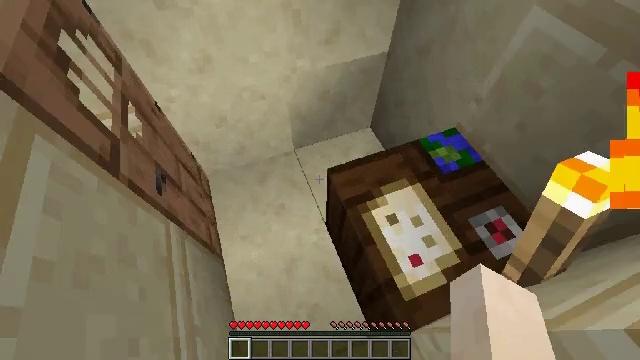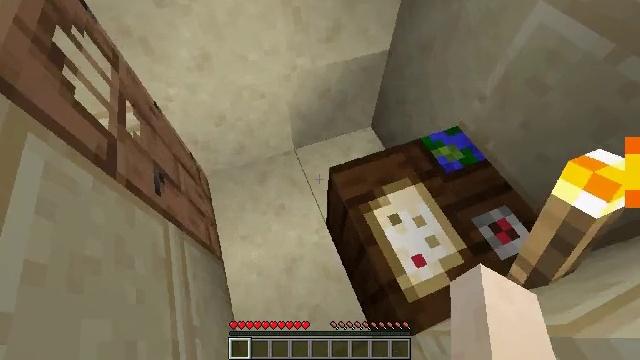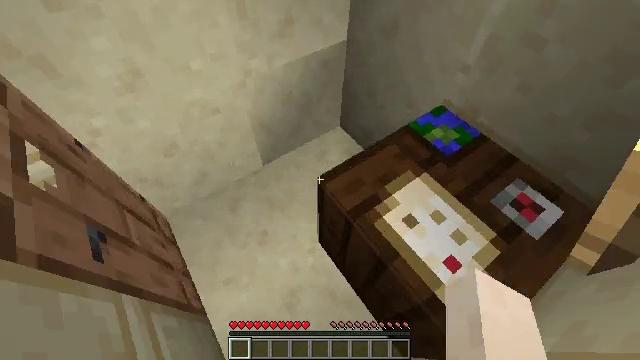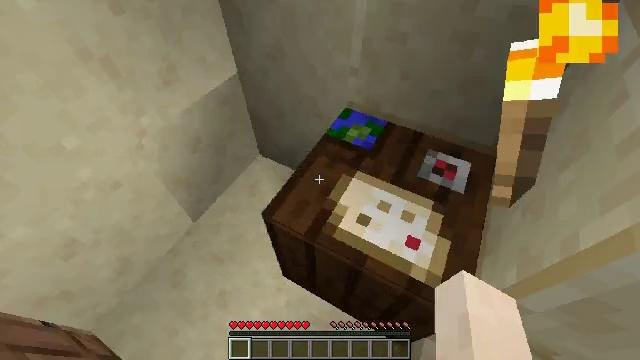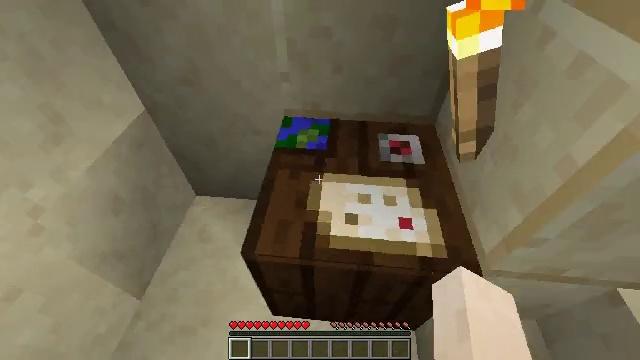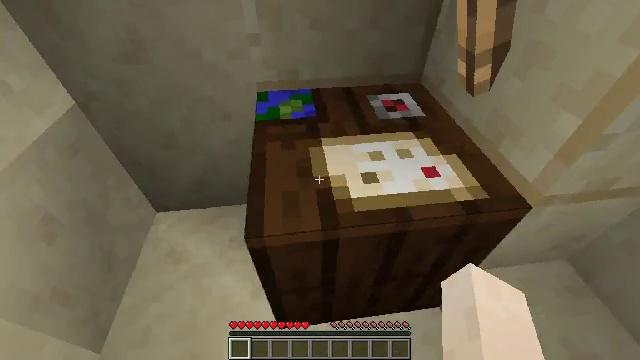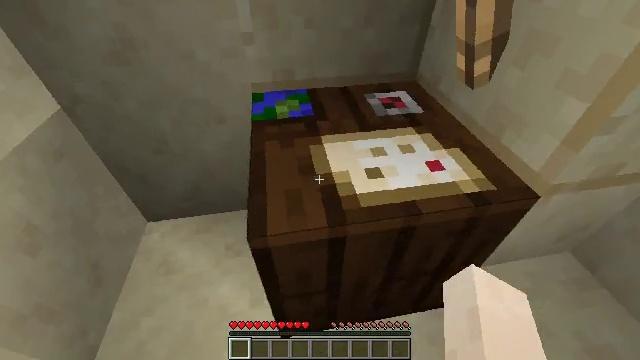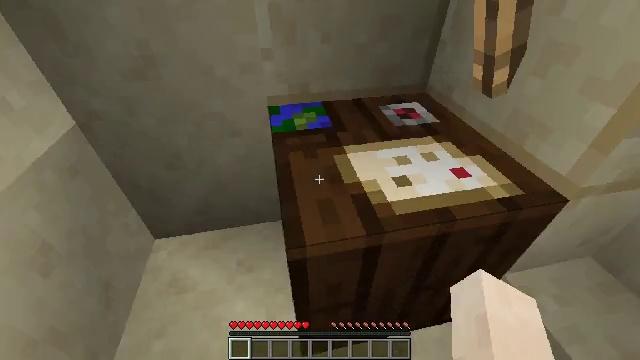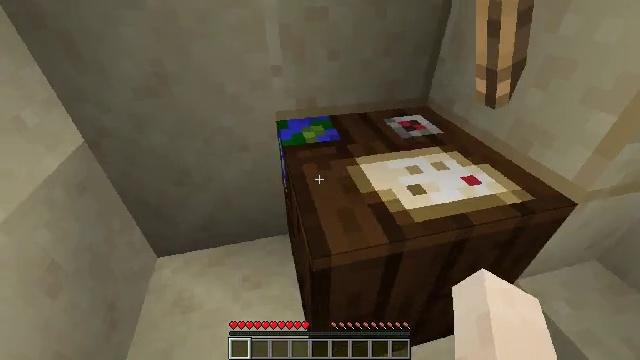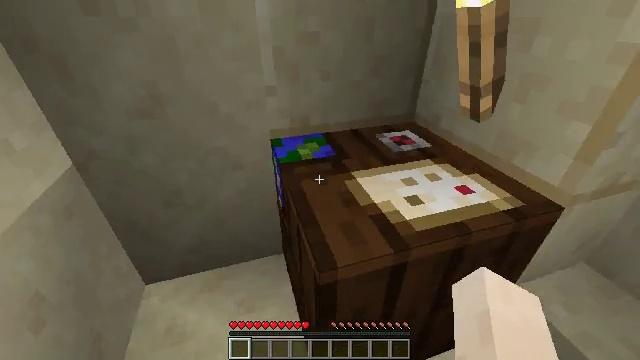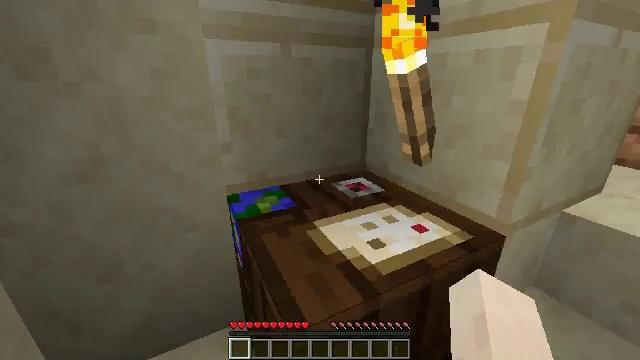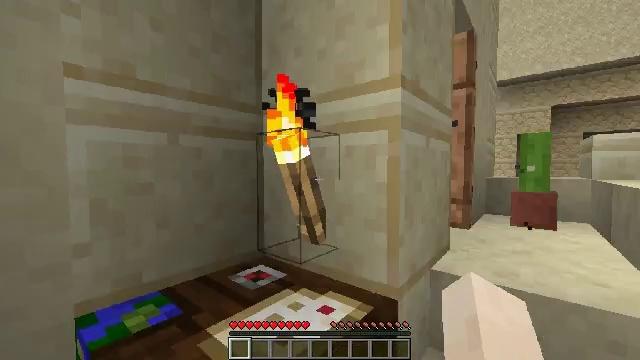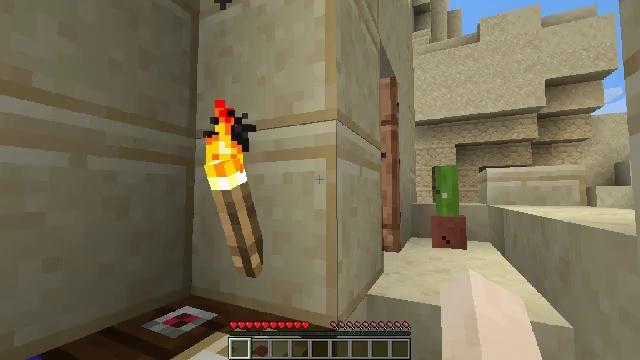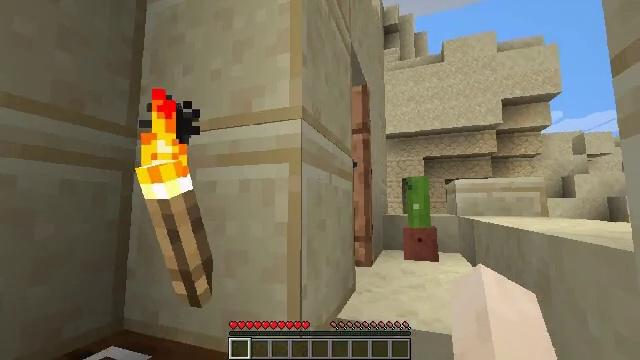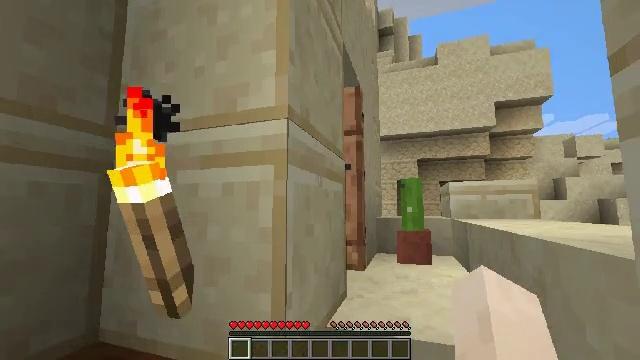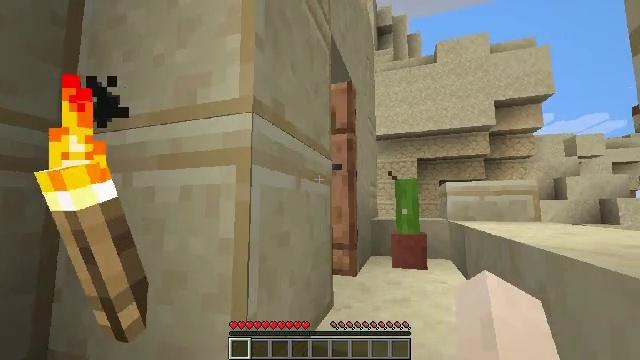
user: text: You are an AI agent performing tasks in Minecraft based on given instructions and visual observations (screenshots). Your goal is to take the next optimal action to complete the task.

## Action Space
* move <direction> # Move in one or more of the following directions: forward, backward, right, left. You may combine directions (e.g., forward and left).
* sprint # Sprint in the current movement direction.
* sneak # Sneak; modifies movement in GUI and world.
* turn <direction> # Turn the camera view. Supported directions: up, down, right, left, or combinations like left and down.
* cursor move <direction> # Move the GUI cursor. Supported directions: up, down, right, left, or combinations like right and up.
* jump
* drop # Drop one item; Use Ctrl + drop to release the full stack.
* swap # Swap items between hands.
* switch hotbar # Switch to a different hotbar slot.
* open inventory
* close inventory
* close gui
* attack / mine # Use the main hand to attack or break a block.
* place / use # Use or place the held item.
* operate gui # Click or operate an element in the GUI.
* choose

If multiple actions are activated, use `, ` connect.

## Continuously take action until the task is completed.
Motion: motion action
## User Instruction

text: Mine a chest to move it.
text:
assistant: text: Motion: move forward and move left
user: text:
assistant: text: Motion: move forward and move left, turn right and up
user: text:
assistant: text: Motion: move forward and move left, turn right and up
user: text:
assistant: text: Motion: move left, turn right and up
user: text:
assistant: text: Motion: turn right and up
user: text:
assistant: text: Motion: turn right and up
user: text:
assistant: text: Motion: turn right and up
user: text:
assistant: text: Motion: turn right and up
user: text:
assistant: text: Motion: turn right and up
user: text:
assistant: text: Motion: turn right and up
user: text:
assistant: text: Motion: turn right and up
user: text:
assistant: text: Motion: move forward, turn right and up
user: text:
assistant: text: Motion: move forward and move right, turn right and up
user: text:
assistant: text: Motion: move forward and move right, turn right
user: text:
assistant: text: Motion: move forward and move right
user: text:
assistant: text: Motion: move forward and move right
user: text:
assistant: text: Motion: move forward and move right
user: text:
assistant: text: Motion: move forward and move right, turn left
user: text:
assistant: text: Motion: move forward and move right, turn left and down
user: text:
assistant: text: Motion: move forward and move right, turn down
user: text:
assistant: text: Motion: move forward and move right, turn left and down
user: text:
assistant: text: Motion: move forward and move right, turn left and down
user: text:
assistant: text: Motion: move forward and move right, turn left and down
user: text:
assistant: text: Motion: move right, turn left and down
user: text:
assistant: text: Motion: turn left and down
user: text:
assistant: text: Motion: turn left and down
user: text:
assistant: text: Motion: turn left and down
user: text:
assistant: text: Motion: turn left and down
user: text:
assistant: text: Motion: turn left and down
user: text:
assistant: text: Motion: turn left and down